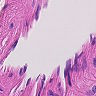
Metastatic tissue present: no